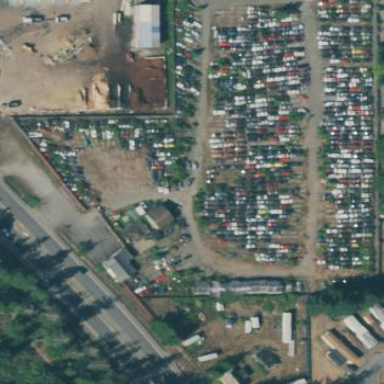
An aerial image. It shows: Industrial area designated as scrap yard.